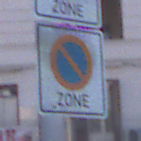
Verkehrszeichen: BeginnEingeschraenktesHalteverbotZone
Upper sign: BeginnZone30
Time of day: SunriseSunset
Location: Outdoor (Urban)
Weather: PartlyCloudy
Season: NotSpecified
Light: Natural